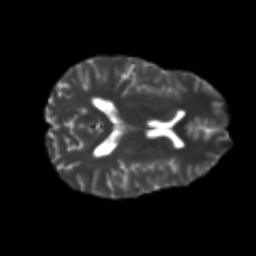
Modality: T2w
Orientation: axial
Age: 25
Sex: male
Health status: healthy
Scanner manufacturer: philips
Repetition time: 7.386 s
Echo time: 0.08599 s